Question: I've setup a relative view with all my elements inside (buttons, images, etc...). It is the title page of my Android application.Now I would like to overlay "LITE" banner over the whole layout, in the upperleft corner.My problem is that the "LITE" banner image is an oblique red rubber, and that I need to set its topleft point to (-45,-45) on the screen to only display the part of the image I want (attached is the source image so you can understand what part of the image should be visible on the screen).

I have tried the AbsoluteLayout, the RelativeLayout, to move it programmatically with SetLeft and SetTop, but the negative values are not accepted.
Any idea ?
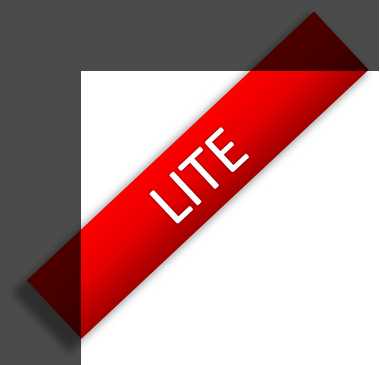
Answer: I'd like to share my experience of this affair with the community...
The idea was to display an oblique "LITE" rubber on the top-left corner of the main screen of my app.
Rod Algonquin's answer was fine. However, it did not completely solve my problem, because I had to adapt the picture's dimensions to the screen height...AND to the screen orientation. Nightmare. Even with a relative layout, it was nearly impossible, because the hidden parts of the image were never correctly aligned.
So I had to work differently: The picture had to be moved left and top, by 20%. How to do that?
1. In the layout.xml file :
- Insert the ImageView inside a RelativeLayout- Give the relative layout an ID- Configure the ImageView to make it fit its container RelativeLayout's width and height (layout_width="wrap_content" and layout_height="wrap_content")'''
<RelativeLayout
android:id="@+id/accueil_litebannerlayout"
android:layout_width="fill_parent"
android:layout_height="fill_parent">
<ImageView
android:id="@+id/accueil_litebanner"
android:layout_width="wrap_content"
android:layout_height="wrap_content"
android:scaleType="fitXY"
android:src="@drawable/lite_banner" />
</RelativeLayout>
'''
1. In your activity.java class file : //get screen dimensions
Display display = getWindowManager().getDefaultDisplay();
Point size = new Point();
display.getSize(size);
int ScreenWidth = size.x;
int ScreenHeight = size.y;
//set the desired height of the rubber, based on screen's height
int myLayoutWidthAndHeight=ScreenHeight/4;
//get rubber PNG image dimensions
BitmapFactory.Options options = new BitmapFactory.Options();
options.inJustDecodeBounds=true;
BitmapFactory.decodeResource(getResources(),
R.drawable.lite_banner,options);
int imageHeight = options.outHeight;
int imageWidth = options.outWidth;
//redux_factor has to be calculated, because if the image is reduced, then the translation has to be adapted
double redux_factor=1;
if (myLayoutWidthAndHeight<imageWidth) {
redux_factor=(double)myLayoutWidthAndHeight/imageWidth;
}
//determine by how many pixels left and top (same) the image will have to be translated
double translation_percents=.22;
double myCroppedMargin_double=imageWidth*translation_percents*redux_factor;
int myCroppedMargin=(int) Math.round(myCroppedMargin_double);
//get the image layout
RelativeLayout litebannerlayout=(RelativeLayout) this.findViewById(R.id.accueil_litebannerlayout);
//change its parameters (width, height, leftMargin, topMargin)
RelativeLayout.LayoutParams params=new RelativeLayout.LayoutParams(myLayoutWidthAndHeight,myLayoutWidthAndHeight);
params.setMargins(-myCroppedMargin, -myCroppedMargin, 0,0);
litebannerlayout.setLayoutParams(params);
Arghhh. It works...
You can use this sample code to move an imageView out of the screen, either based on a percentage, or a pixel count. This code can also be adapted to put the rubber/banner in the topright, bottomleft, bottomright corners.
OK, let's move on to something else...